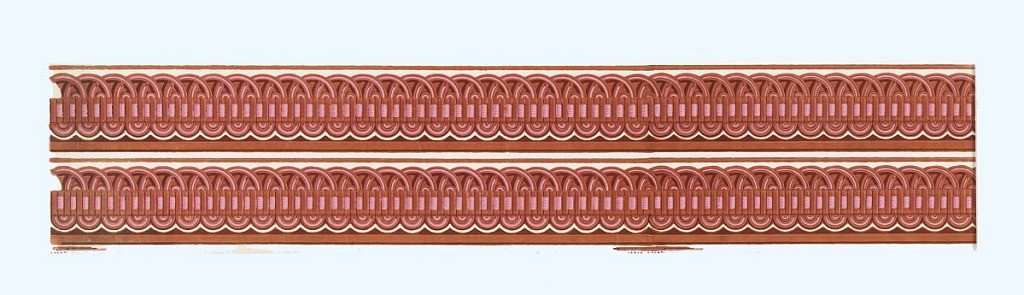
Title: Border
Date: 1830–50
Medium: Block printed and flocked on machine-made paper.
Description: Passementerie border in imitation of fancy gimp. Upper and lower arches with central band. Printed in pink on white ground. Printed two across.

H#46